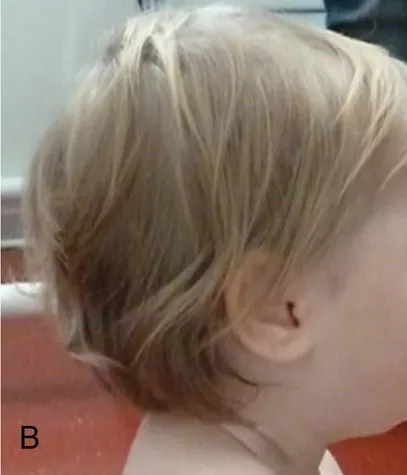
Photograph taken at 16 months. (
B
) The original hair texture of the infant is retained on the left side of the head which is not affected by Horner's syndrome.
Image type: medical_photograph (skin_photograph)